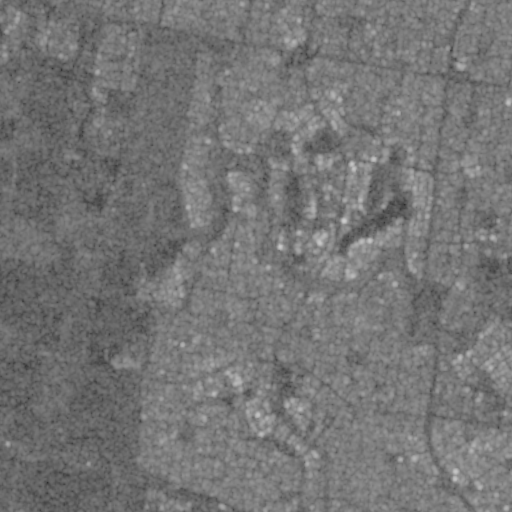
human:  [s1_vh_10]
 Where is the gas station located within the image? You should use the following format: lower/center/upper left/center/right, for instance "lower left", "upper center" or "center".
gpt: The gas station is located in the upper right of the image.
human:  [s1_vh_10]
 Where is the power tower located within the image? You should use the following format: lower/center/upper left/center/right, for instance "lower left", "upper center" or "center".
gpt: The power tower is located in the left of the image.
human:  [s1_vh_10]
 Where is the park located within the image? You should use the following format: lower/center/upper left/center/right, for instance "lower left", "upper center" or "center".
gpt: There is no park in the image.

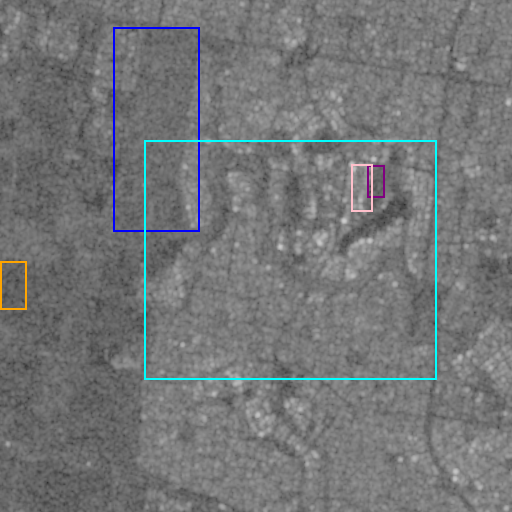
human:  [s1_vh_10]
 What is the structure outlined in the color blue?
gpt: The structure outlined in blue is a crop field.
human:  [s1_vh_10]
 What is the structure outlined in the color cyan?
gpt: The structure outlined in cyan is a park.
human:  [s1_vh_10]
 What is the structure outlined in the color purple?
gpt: The structure outlined in purple is a parking lot.
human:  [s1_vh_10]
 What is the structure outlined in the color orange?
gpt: The structure outlined in orange is a track.
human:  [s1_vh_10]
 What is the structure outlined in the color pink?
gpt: The structure outlined in pink is a building.
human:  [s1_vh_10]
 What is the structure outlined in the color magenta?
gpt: There is no magenta outline.